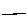
Label: line